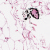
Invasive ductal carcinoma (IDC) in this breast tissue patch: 0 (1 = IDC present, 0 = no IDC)